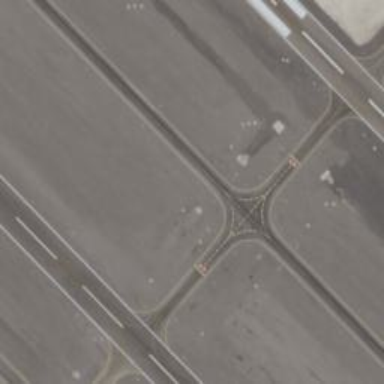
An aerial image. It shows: Image of taxiway at airport.